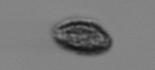
Label: Pseudochattonella_farcimen